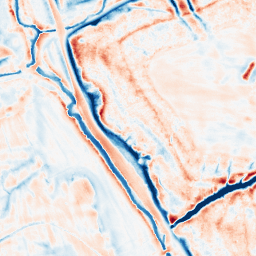
Category: edge_preserving
Decomposition family: bilateral
Decomposition parameters: d: 21
sigma_color: 100
sigma_space: 50
Upsampling method: sinc_blackman
Upsampling parameters: scale: 2
kernel_size: 8
Upsampling scale: 2